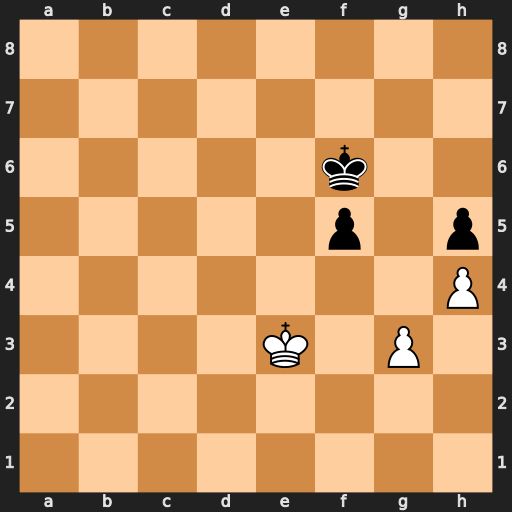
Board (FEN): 8/8/5k2/5p1p/7P/4K1P1/8/8
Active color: w
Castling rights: -
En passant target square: -
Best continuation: Kf4 Ke6 Kg5 Ke5 Kxh5 Kf6 Kh6 f4 gxf4